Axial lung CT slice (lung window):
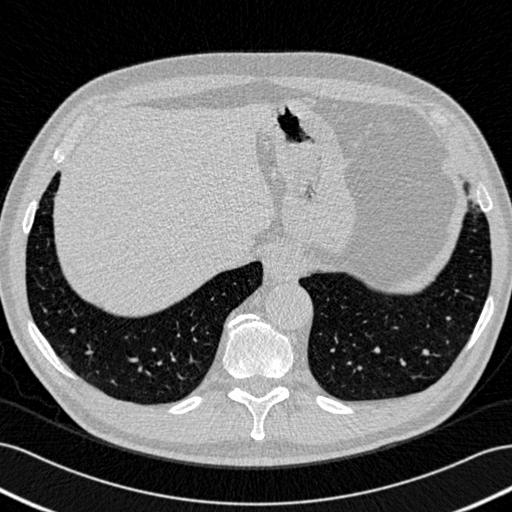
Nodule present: no